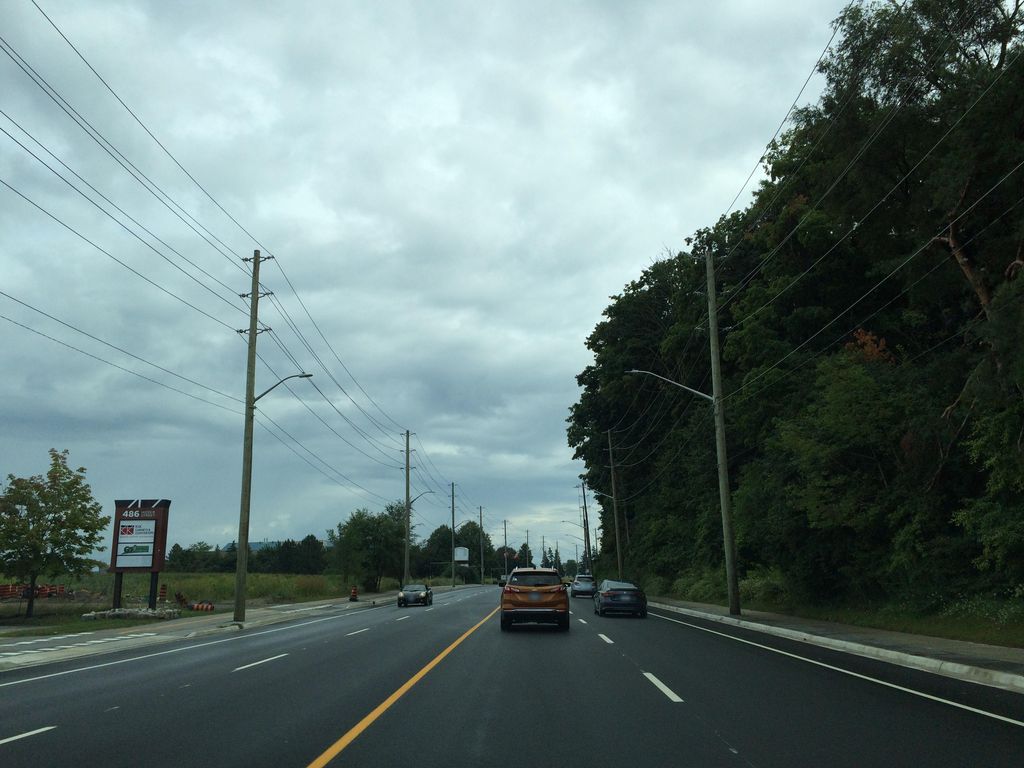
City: kitchener-waterloo